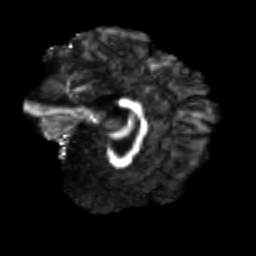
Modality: FA
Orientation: sagittal
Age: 23
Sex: female
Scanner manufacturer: siemens
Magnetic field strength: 3 T
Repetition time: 3.5 s
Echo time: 0.125 s